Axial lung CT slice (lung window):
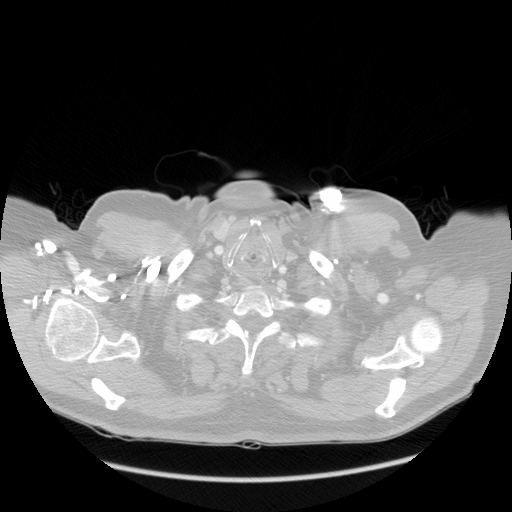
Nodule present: no